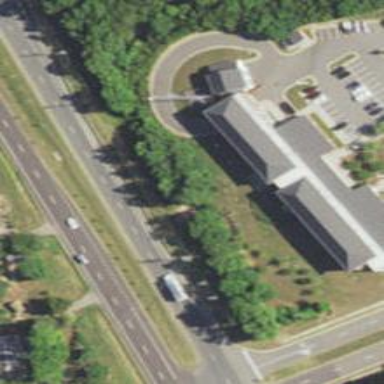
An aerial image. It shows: Police building.